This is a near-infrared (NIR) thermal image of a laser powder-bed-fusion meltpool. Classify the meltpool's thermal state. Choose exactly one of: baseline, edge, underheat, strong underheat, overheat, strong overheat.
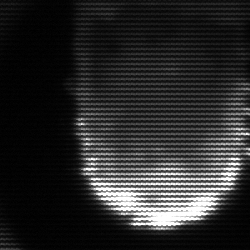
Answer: baseline